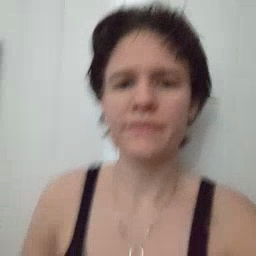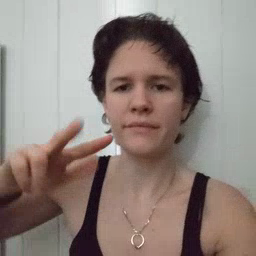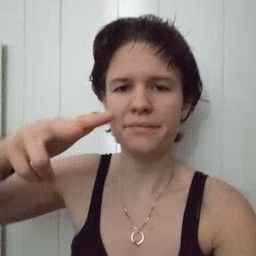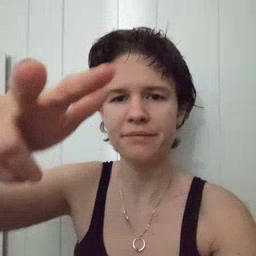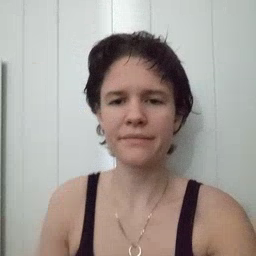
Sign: helicopter